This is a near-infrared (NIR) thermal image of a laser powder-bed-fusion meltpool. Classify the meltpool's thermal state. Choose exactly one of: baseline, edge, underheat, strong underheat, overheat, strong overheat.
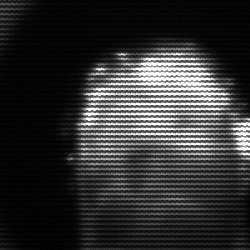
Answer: baseline